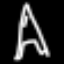
Label: The Eiffel Tower